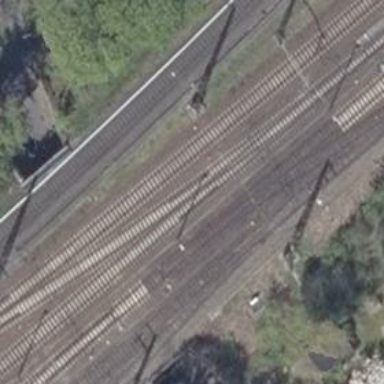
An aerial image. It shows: Railway track with contact lines for electrification.